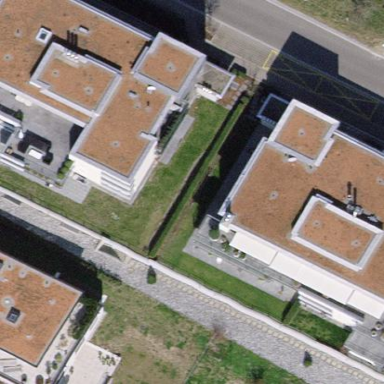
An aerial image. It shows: Grey apartment building with flat roof. The roof is red in color.